Interaction volume radius: 5 \u00c5
Interaction volume height: 15 \u00c5
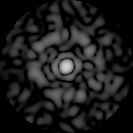
Disorder parameter: 0.7528